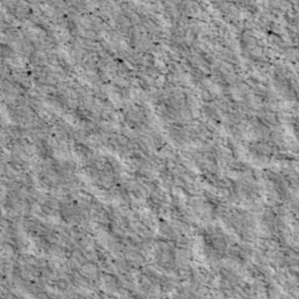
Label: non_frost